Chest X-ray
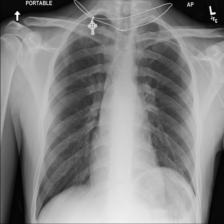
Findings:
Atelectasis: negative
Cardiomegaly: negative
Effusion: negative
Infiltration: negative
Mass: negative
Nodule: negative
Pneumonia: negative
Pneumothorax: negative
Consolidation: negative
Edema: negative
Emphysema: negative
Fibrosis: negative
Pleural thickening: negative
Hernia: negative